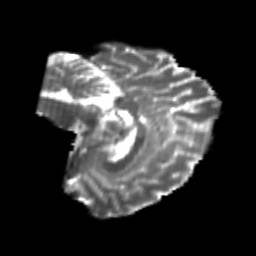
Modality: T2w
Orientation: sagittal
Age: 25
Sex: female
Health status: healthy
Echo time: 0.074 s